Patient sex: F
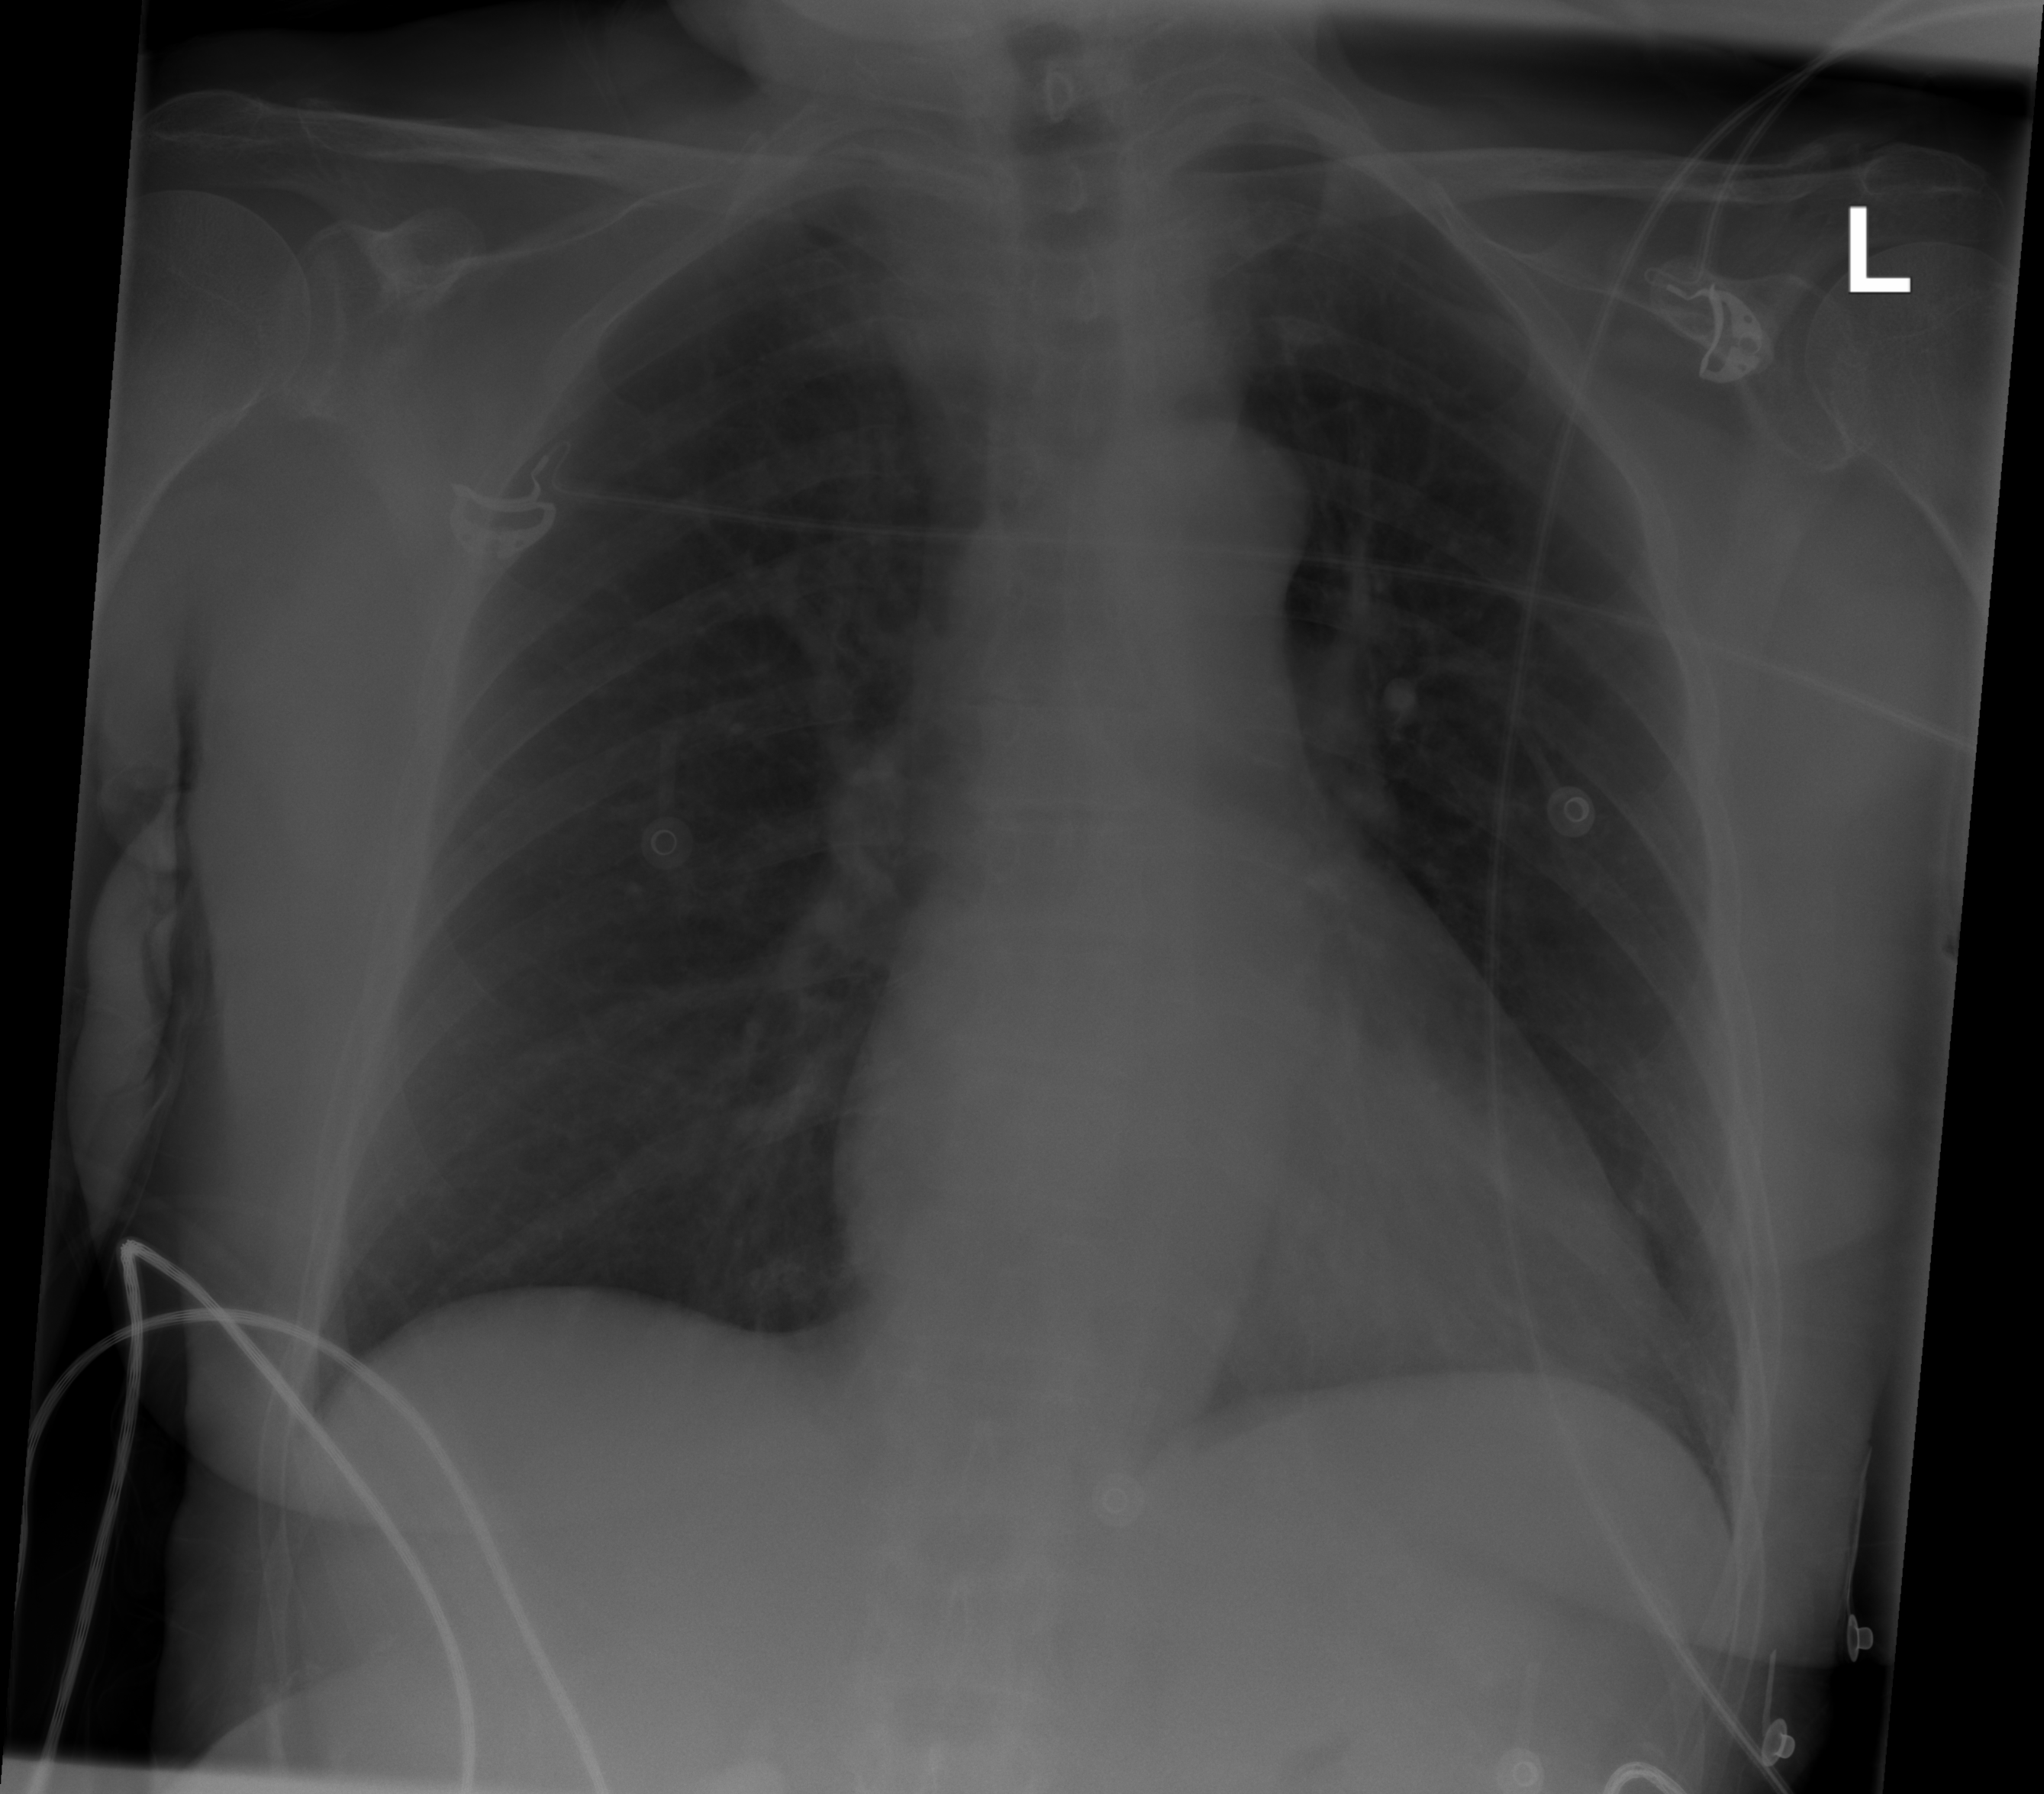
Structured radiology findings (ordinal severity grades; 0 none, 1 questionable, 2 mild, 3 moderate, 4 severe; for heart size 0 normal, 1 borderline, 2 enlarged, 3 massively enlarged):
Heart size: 1
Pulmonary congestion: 0
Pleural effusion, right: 0
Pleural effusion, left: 0
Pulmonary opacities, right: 2
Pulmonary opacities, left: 0
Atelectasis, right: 0
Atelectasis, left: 0